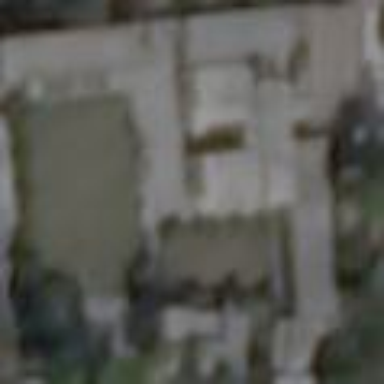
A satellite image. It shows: School building.